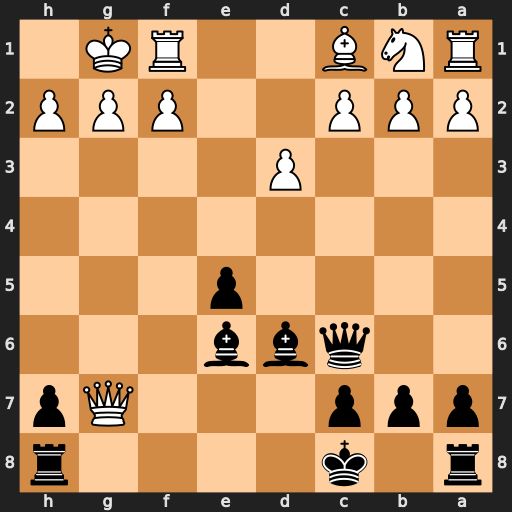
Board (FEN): r1k4r/ppp3Qp/2qbb3/4p3/8/3P4/PPP2PPP/RNB2RK1
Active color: b
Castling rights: -
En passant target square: -
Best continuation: Rg8 Qxg8+ Bxg8